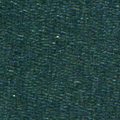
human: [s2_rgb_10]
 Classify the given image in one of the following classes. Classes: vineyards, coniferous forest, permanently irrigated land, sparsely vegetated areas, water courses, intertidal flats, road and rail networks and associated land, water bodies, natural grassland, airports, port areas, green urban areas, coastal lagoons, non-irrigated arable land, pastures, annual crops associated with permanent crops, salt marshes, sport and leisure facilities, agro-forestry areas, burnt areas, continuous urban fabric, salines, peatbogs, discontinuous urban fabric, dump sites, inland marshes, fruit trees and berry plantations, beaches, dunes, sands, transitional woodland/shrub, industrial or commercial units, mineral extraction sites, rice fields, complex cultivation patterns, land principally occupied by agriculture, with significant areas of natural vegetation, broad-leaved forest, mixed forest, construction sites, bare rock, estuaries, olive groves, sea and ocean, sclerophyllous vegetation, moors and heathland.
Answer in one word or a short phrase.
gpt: sea and ocean